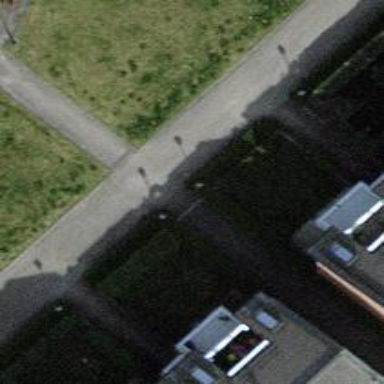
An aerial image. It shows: Pedestrian road.